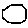
Label: hexagon